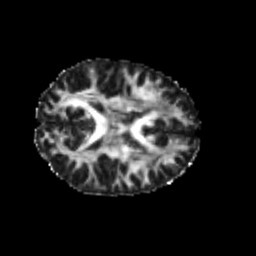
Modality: FA
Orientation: axial
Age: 23
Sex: female
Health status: healthy
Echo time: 0.074 s